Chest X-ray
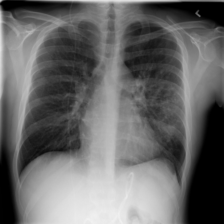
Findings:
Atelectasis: negative
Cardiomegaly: negative
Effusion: negative
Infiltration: positive
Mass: negative
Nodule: positive
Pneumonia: negative
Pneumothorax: negative
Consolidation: negative
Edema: negative
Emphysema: negative
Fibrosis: negative
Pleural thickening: negative
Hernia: negative